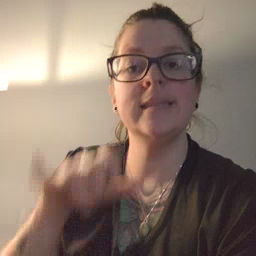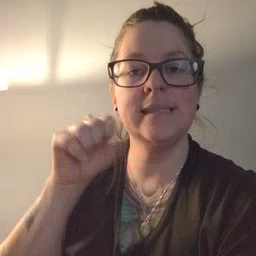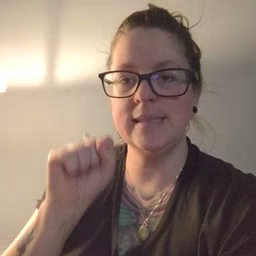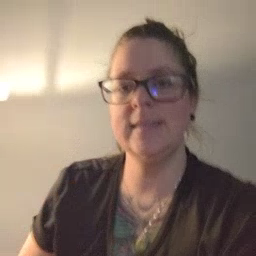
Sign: yes